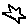
Label: star